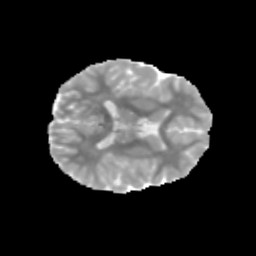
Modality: MD
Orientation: axial
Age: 9
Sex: male
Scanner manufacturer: siemens
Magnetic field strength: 3 T
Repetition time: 3.8 s
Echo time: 0.07 s